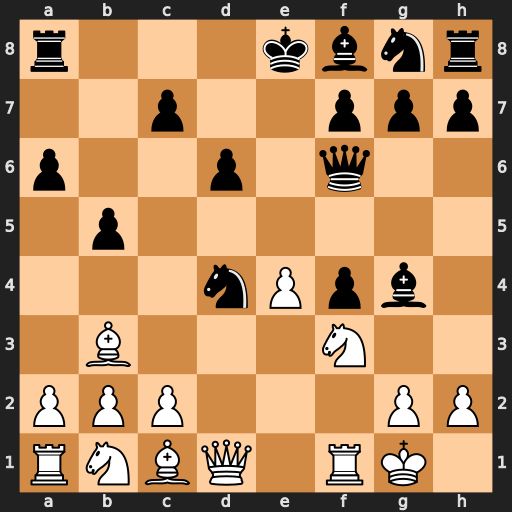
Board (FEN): r3kbnr/2p2ppp/p2p1q2/1p6/3nPpb1/1B3N2/PPP3PP/RNBQ1RK1
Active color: w
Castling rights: kq
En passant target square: -
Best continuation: Qxd4 Qxd4+ Nxd4